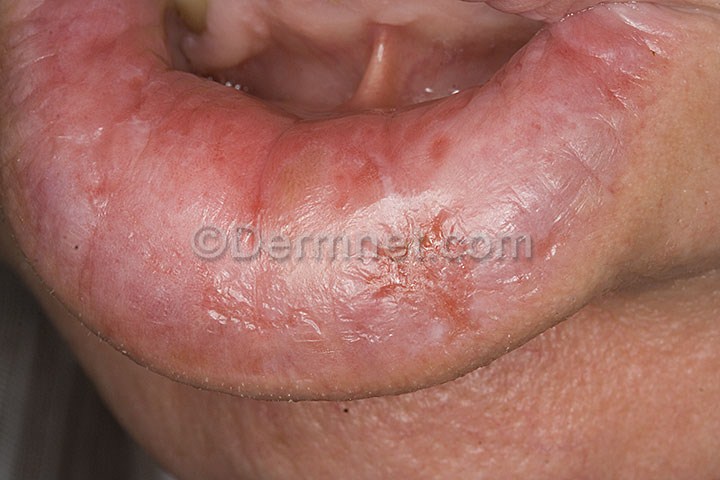
Disease: Actinic Keratosis Basal Cell Carcinoma and other Malignant Lesions